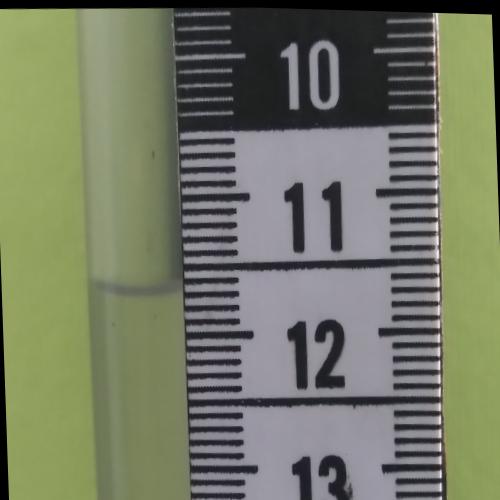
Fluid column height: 11.7 cm